Question:
I want to restrict black color image UIView to move within the girlimageview bounds.I should not move outside of girlimageview.
My girlimageview is static image with frame (5,0,310,320)
I am using 'UIGestureRecognizer' to move the black image on imageview.
I tried with below code using 'UIPanGestureRecognizer' to restrict but could not able to restrict it.
'''
UIPanGestureRecognizer *panTagGesture = [[UIPanGestureRecognizer alloc] initWithTarget:self action:@selector(handlePan:)];
[panTagGesture setDelegate:self];
[blackanimateview addGestureRecognizer:panTagGesture];
-(void) handlePan:(UIGestureRecognizer*)panGes{
CGPoint point = [panGes locationInView:girlimageview];
if (point.x < girlimageview.bounds.size.width) {
CGRect newframe = CGRectMake(point.x, point.y, blackanimateview.frame.size.width, blackanimateview.frame.size.height);
blackanimateview.frame = newframe;
}
if (point.y < girlimageview.bounds.size.height-160) {
CGRect newframe = CGRectMake(point.x, point.y, blackanimateview.frame.size.width, blackanimateview.frame.size.height);
blackanimateview.frame = newframe;
}
}
'''
Any help would be appreciated.
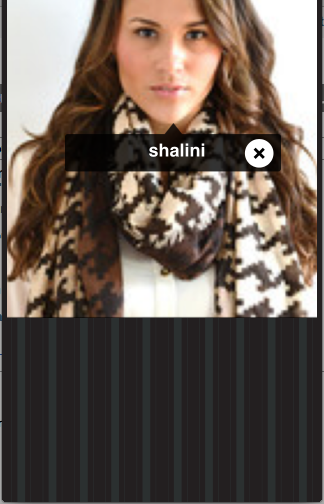
Answer: '''
- (void)handlePan:(UIGestureRecognizer*)panGes {
CGPoint point = [panGes locationInView:girlimageview];
CGRect girlImageViewBounds = girlimageview.bounds;
CGRect blackAnimateViewFrame = blackanimateview.frame;
CGFloat newX = MIN(point.x, girlImageViewBounds.size.width - blackAnimateViewFrame.size.width);
newX = MAX(newX, 0.0f);
CGFloat newY = MIN(point.y, girlImageViewBounds.size.height - blackAnimateViewFrame.size.height);
newY = MAX(newY, 0.0f);
blackAnimateViewFrame.origin.x = newX;
blackAnimateViewFrame.origin.y = newY;
blackanimateview.frame = blackAnimateViewFrame;
}
'''
Here's the code. If black view is a subview of girl image view it should work.